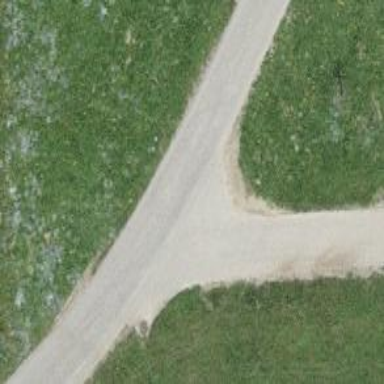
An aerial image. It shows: Service road with grade 1 tracktype.